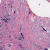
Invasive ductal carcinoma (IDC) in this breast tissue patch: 1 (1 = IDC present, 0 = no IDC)